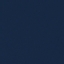
Land use / land cover: SeaLake